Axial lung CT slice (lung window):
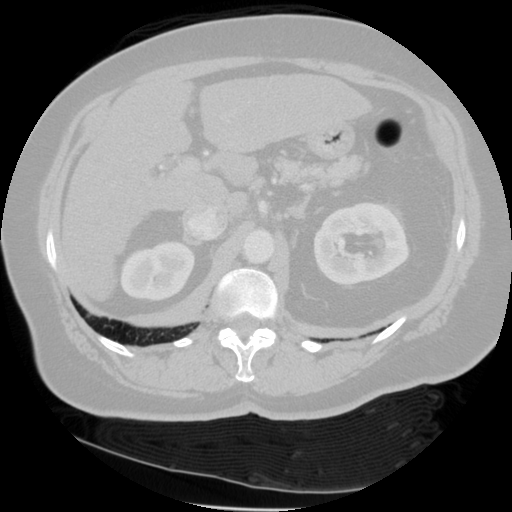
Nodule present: no